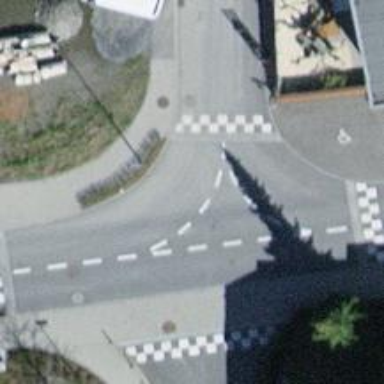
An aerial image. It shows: Residential road with asphalt surface. There are sidewalks on both sides of the road.